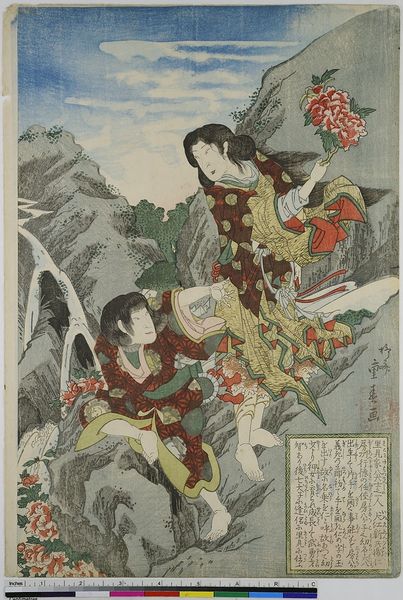
Titel: Einer der Hakkenshi des Hauses Satomi: Inue Shinbei Masashi
Künstler: Ry&#x16B;sai Shigeharu
Standort: Hamburg
Institution: Museum für Kunst und Gewerbe Hamburg
Schlagwörter: felsen, frauen, blume, blumen, frau, grau, strasse, rosen, rot, weg, kleidung, pfad, figur, stoffe, person, pflücken, holzschnitt, japan, schrift, fels, gestalt, tusche, wandern, asien, druckgraphik, druckgrafik, literatur, zeit, farbholzschnitt, kimono, sky, edo, charaktere, reproduktionen, kanji, druckerzeugnisse, blüte, lit, literarische